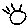
Label: sun